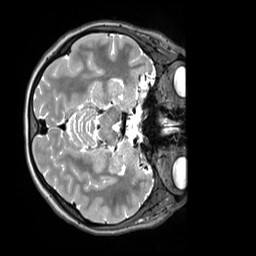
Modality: T2w
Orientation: axial
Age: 20
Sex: female
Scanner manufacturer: siemens
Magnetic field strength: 3 T
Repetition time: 3.2 s
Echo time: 0.408 s